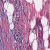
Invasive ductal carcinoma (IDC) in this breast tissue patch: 1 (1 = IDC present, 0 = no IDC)